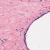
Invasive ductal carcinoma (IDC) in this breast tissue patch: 0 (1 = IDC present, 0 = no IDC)